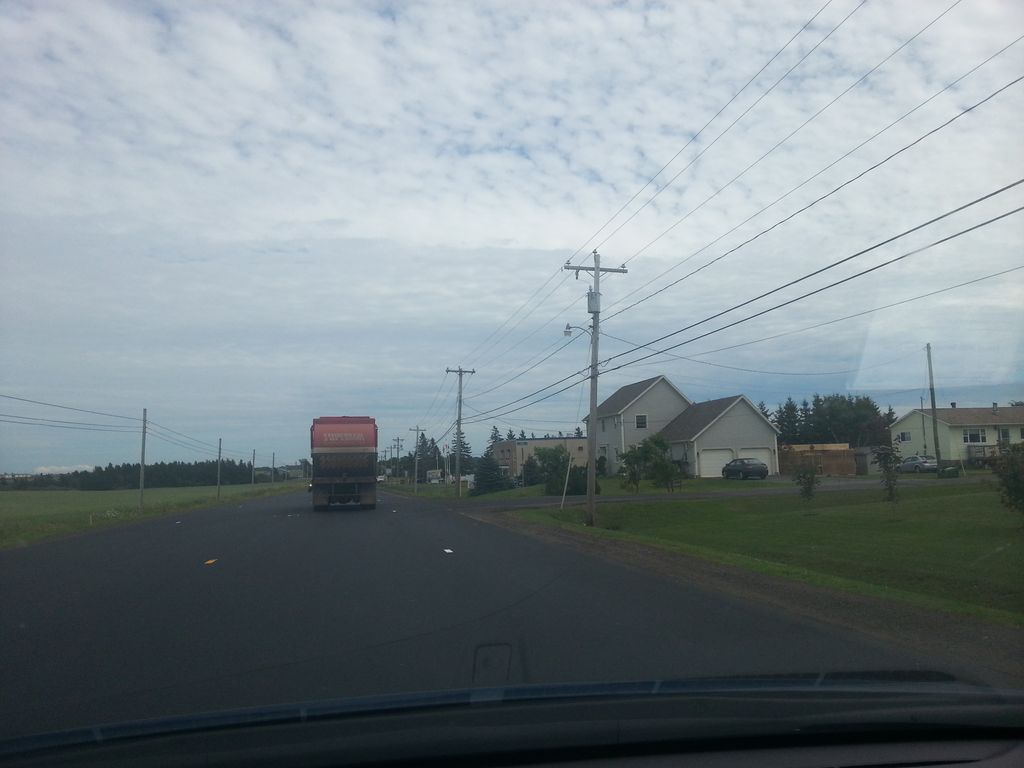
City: charlottetown